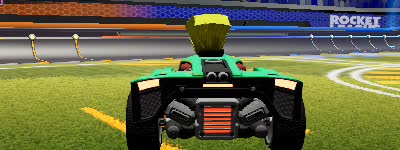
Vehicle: breakout